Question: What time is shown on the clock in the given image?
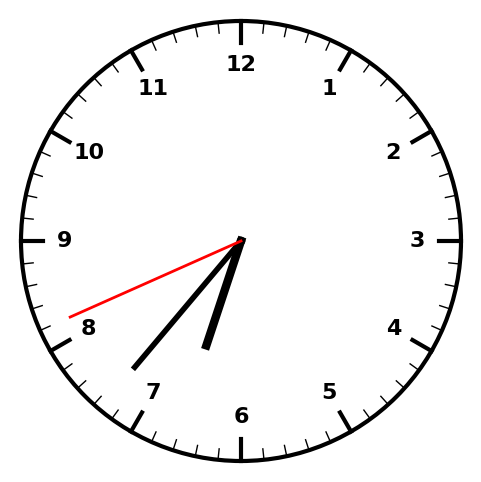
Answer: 06:36:41